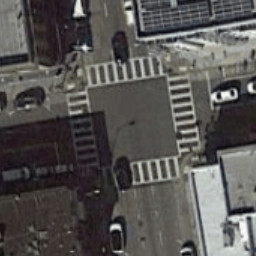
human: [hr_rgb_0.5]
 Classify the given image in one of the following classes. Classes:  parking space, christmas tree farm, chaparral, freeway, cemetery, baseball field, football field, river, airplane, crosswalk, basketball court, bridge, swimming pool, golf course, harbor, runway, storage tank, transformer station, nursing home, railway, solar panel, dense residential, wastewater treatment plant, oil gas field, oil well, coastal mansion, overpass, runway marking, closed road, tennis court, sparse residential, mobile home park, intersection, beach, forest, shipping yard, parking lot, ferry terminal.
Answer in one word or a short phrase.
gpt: crosswalk